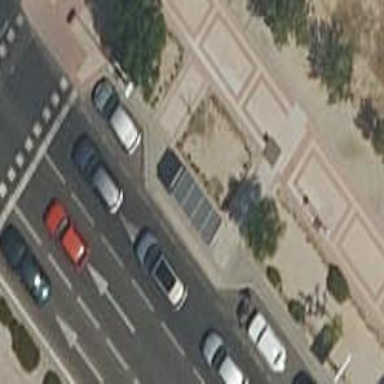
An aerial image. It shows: Bus stop with platform for public transport.